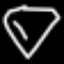
Label: diamond